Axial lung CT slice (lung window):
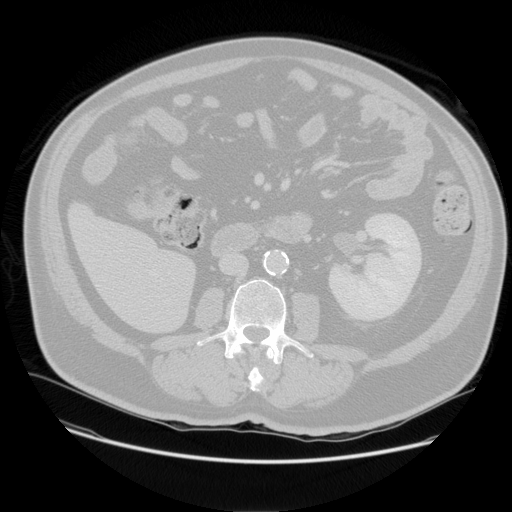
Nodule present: no